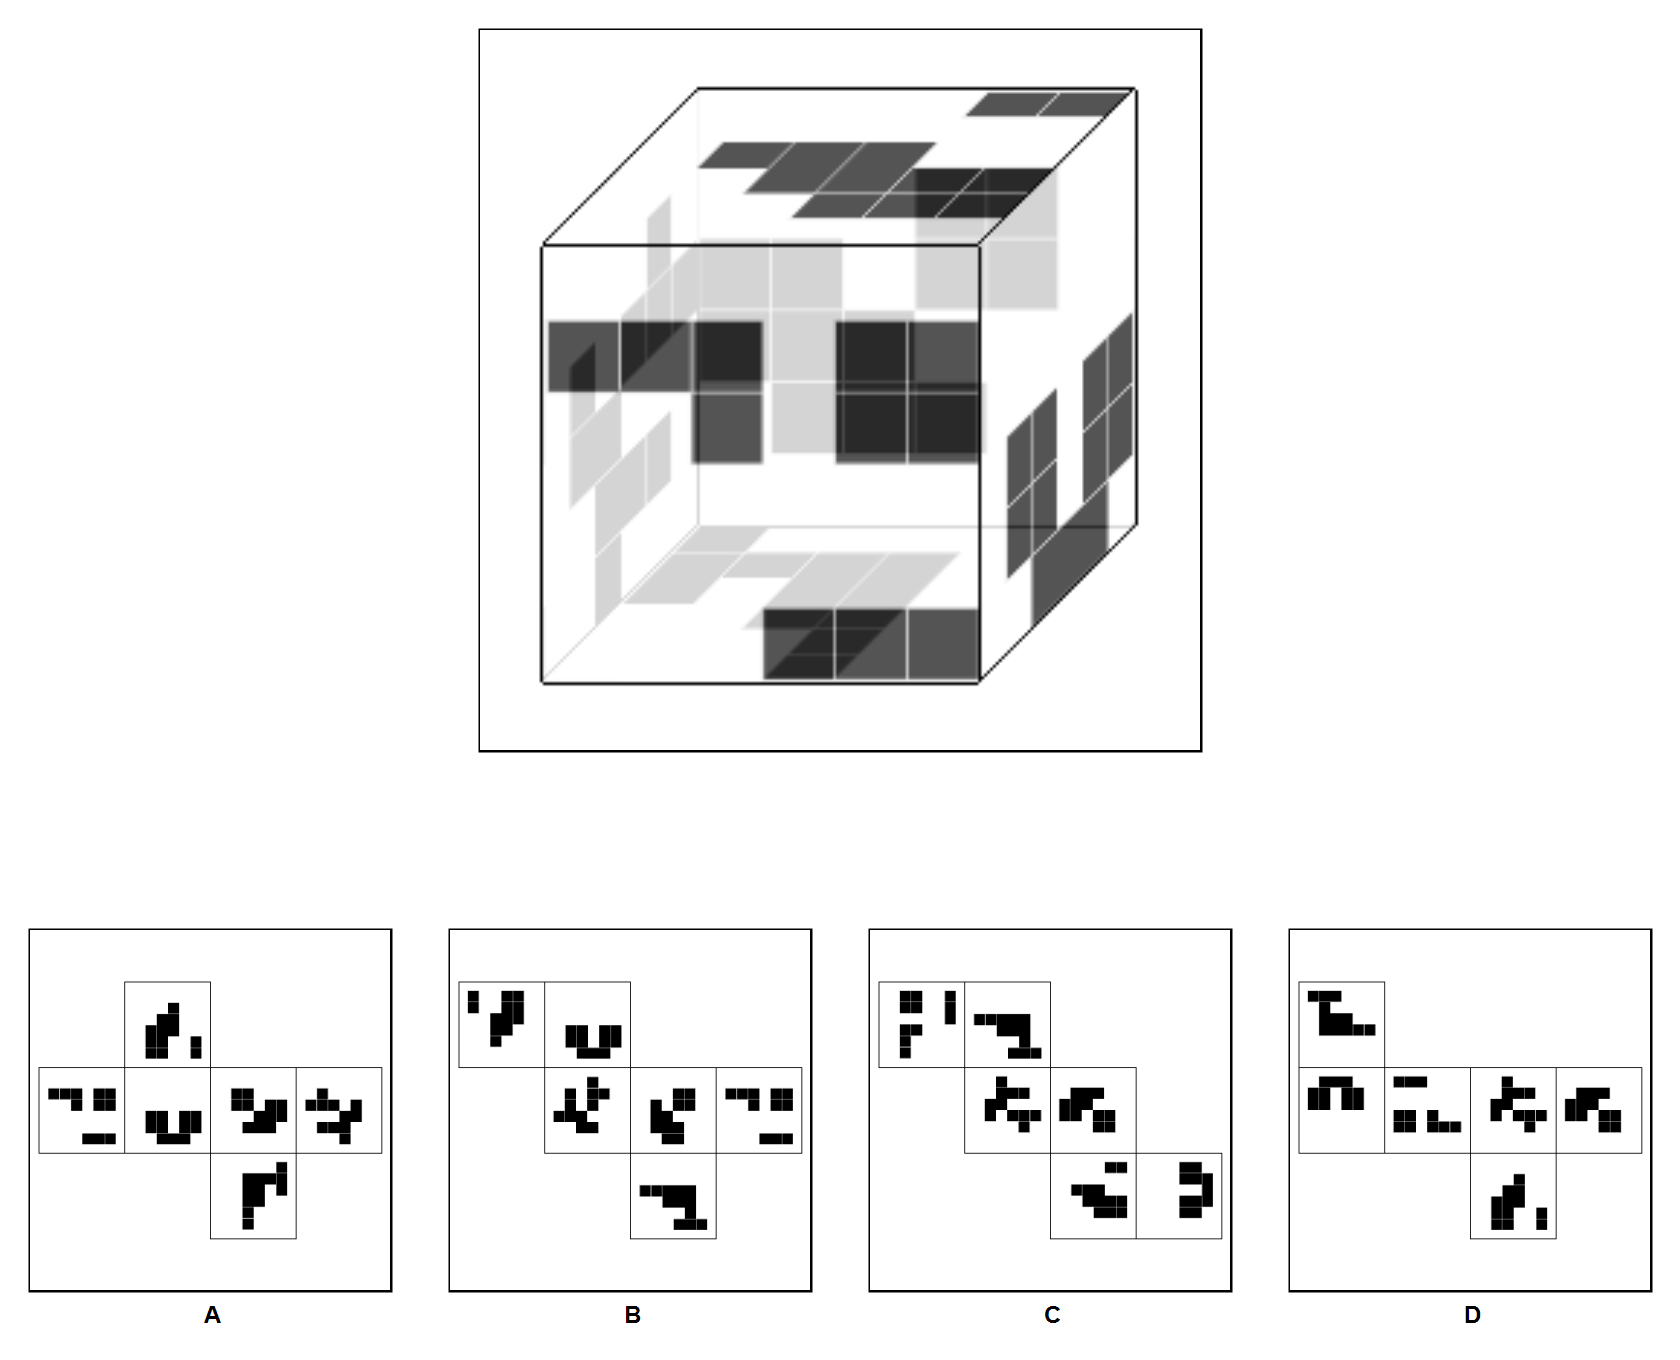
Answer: B